Aerial crown-view tile of a tropical tree (Barro Colorado Island, Panama), acquired 20250512:
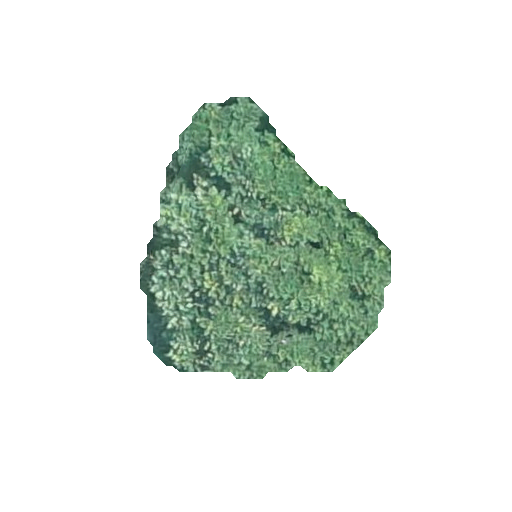
Species: Jacaranda copaia
GBIF accepted scientific name: Jacaranda copaia
Crown area: 71.537 m²